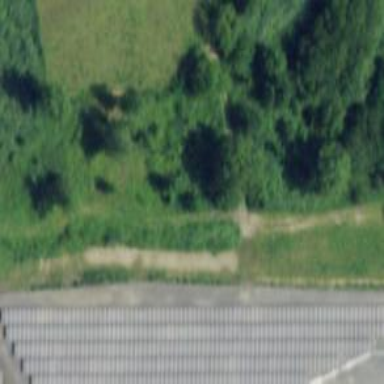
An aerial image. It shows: Path.